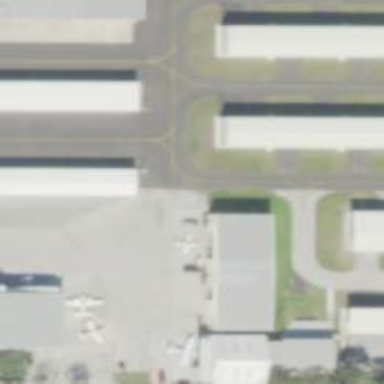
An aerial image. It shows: View of taxiway at the airport.